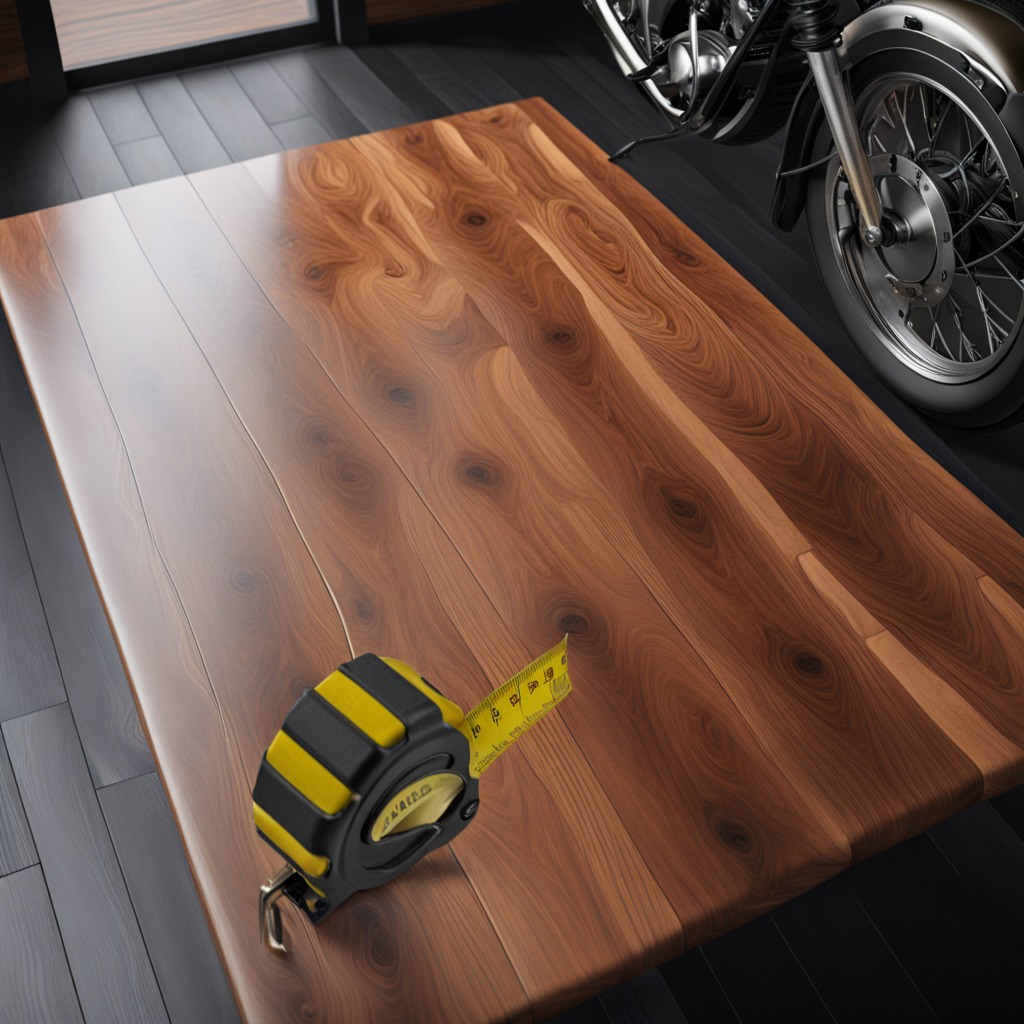
A measuring tape is lying on the oil-spilled wooden table in a vintage motorcycle garage.